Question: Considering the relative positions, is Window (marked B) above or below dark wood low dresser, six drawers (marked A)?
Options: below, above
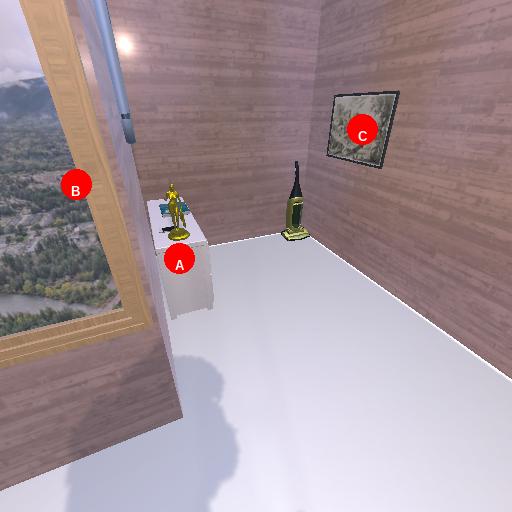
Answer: below